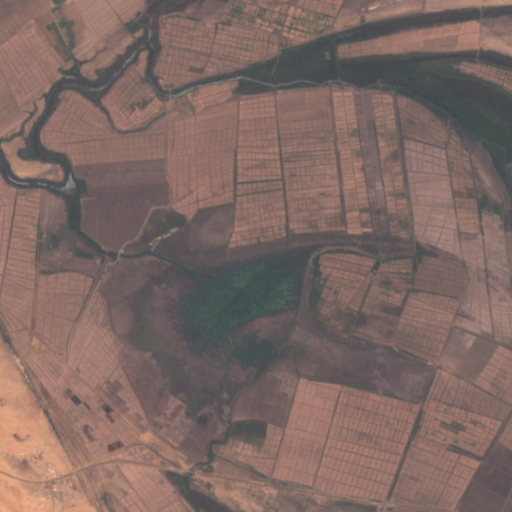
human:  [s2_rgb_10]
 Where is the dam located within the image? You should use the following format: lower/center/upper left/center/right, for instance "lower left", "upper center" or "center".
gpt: The dam is located in the upper center of the image.
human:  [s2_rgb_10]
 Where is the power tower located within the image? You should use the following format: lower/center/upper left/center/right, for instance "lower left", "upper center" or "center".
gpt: The power tower is located in the lower of the image.
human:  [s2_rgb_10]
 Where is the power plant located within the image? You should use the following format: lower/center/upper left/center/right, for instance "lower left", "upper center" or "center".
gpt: There is no power plant in the image.